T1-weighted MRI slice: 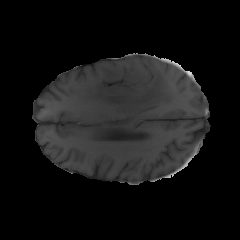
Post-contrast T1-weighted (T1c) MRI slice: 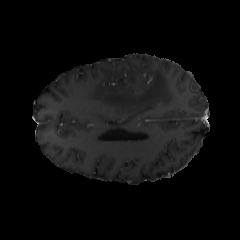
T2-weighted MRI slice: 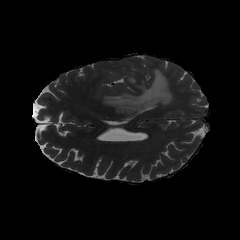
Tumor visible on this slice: yes